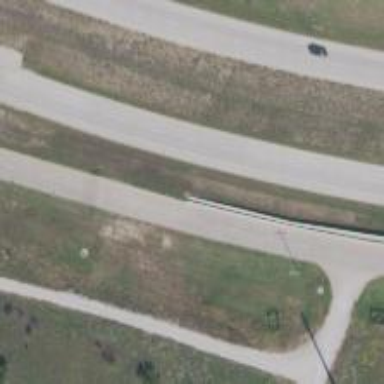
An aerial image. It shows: Trunk highway.